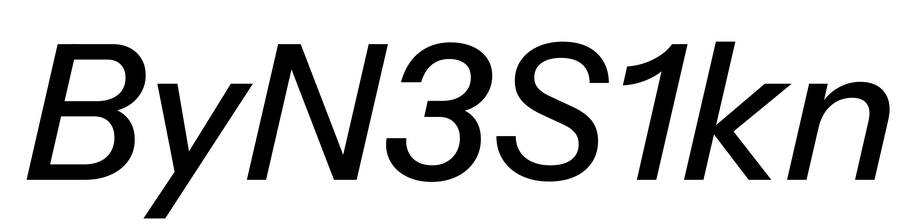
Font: InstrumentSans-Italic_Medium_Italic